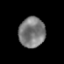
Tissue: prostate
Cell type: T cells
Senescence score: 0.327
Nuclear area (px): 783
Mean DAPI intensity: 121.3